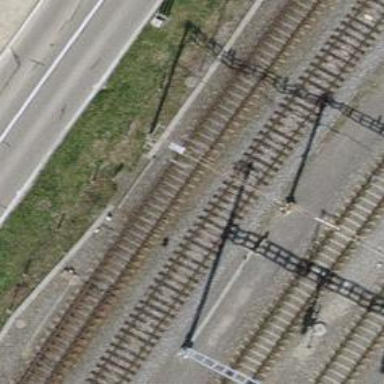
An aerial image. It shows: Single-track railway with electrified contact lines.